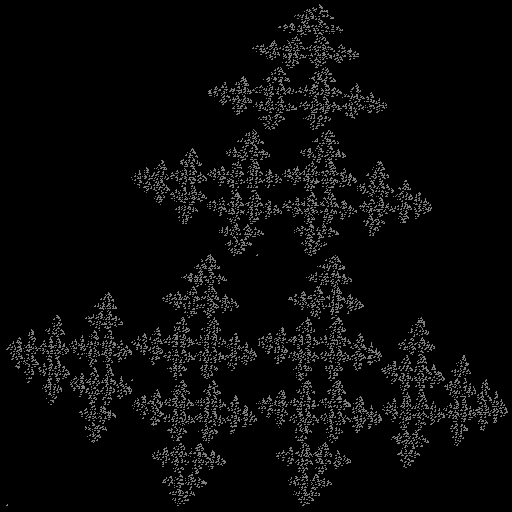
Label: crystal